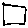
Label: square